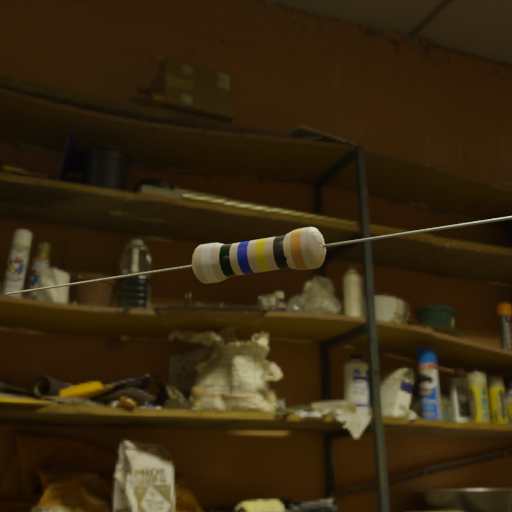
Resistor colour bands (in order): white, black, blue, yellow, black, gold